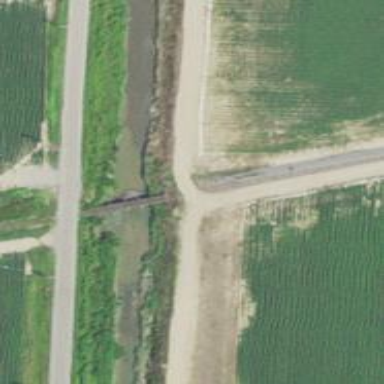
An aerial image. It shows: Disused railway bridge.